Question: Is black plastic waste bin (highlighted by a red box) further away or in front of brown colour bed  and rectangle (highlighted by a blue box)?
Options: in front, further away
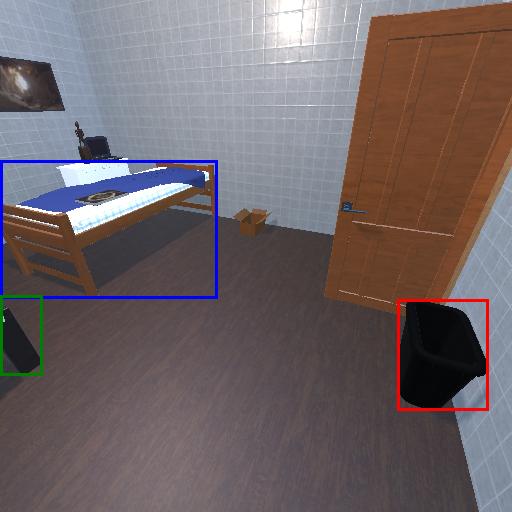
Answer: in front